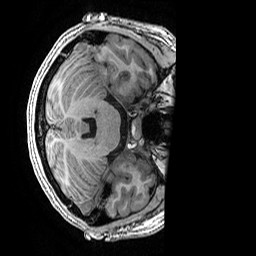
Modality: T1w
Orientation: axial
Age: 19
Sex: female
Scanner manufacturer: ge
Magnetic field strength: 3 T
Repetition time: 0.007 s
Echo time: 0.00342 s